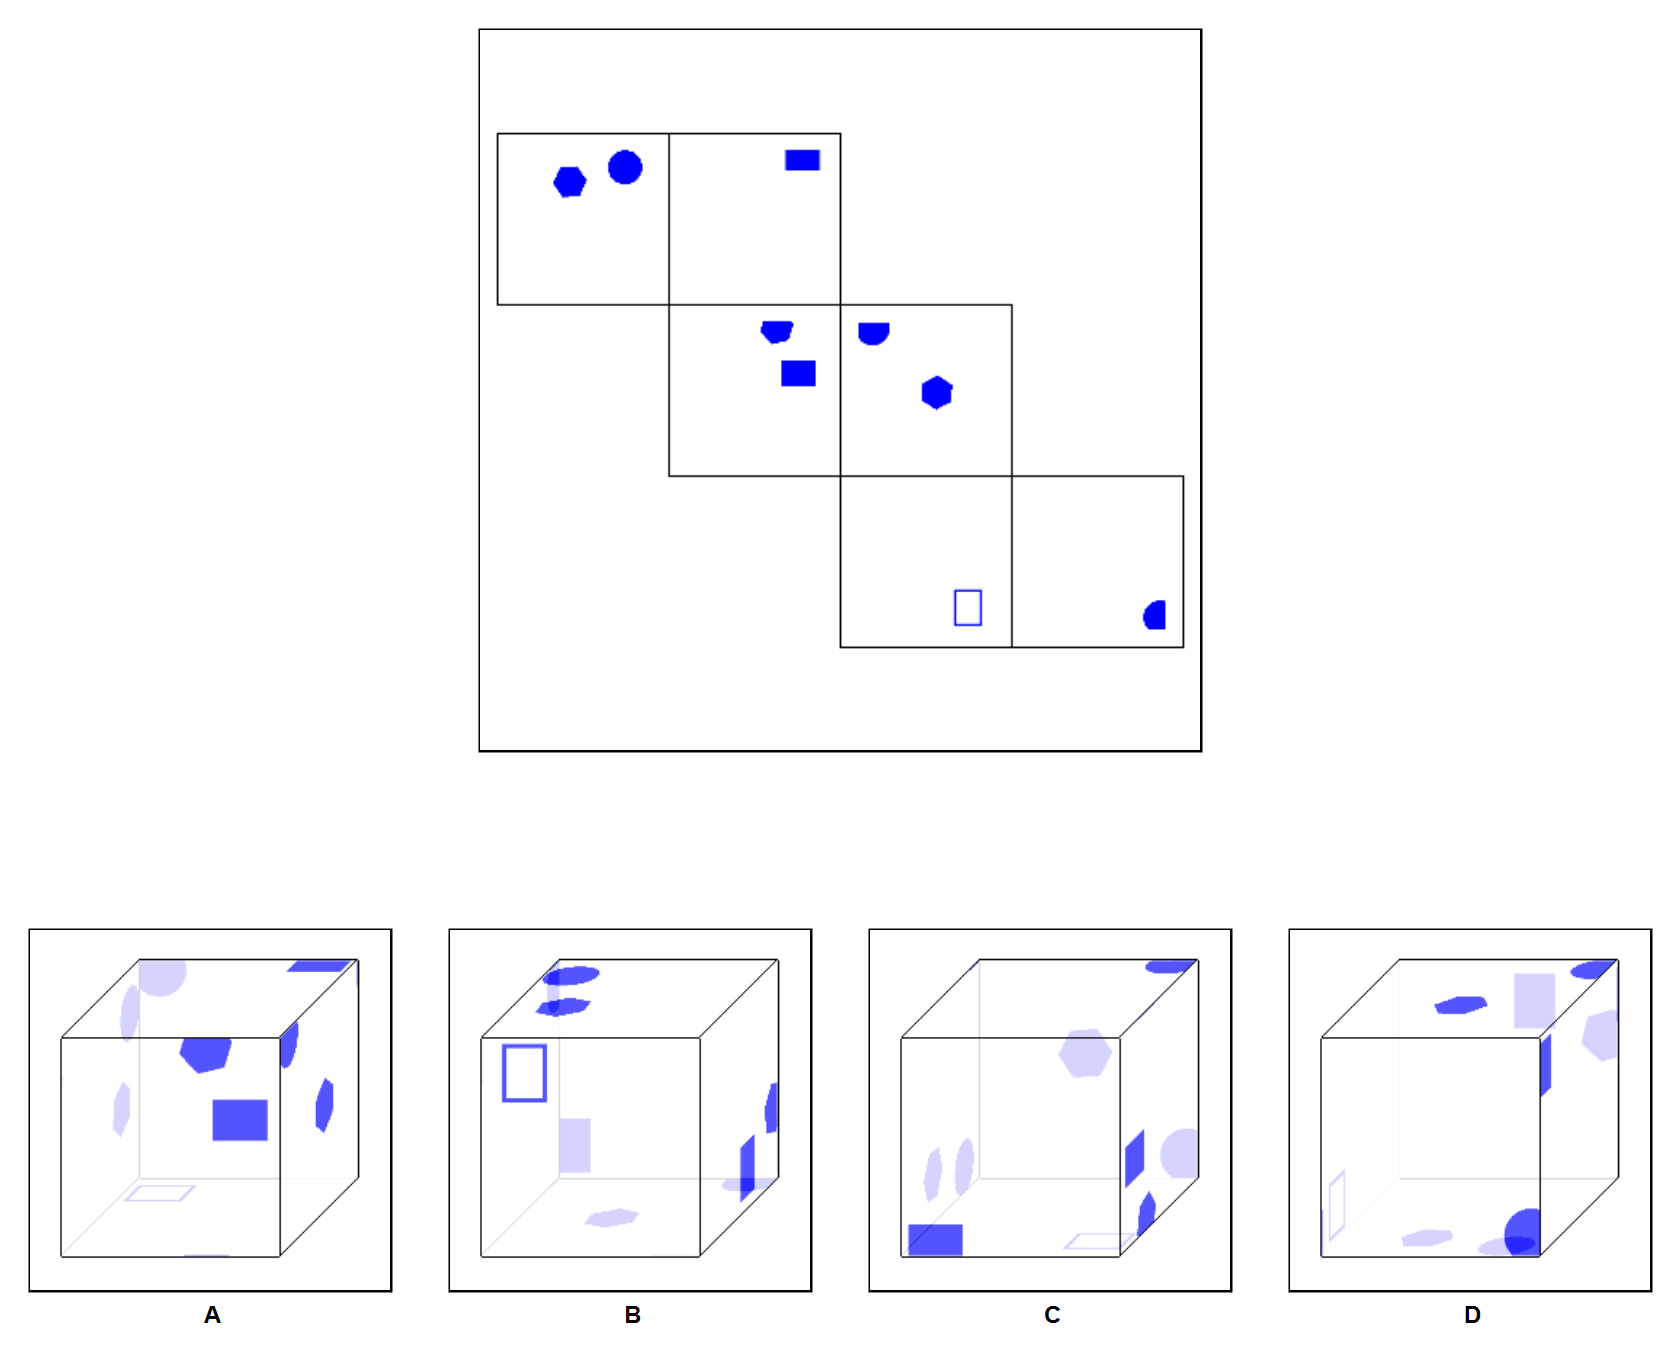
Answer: C